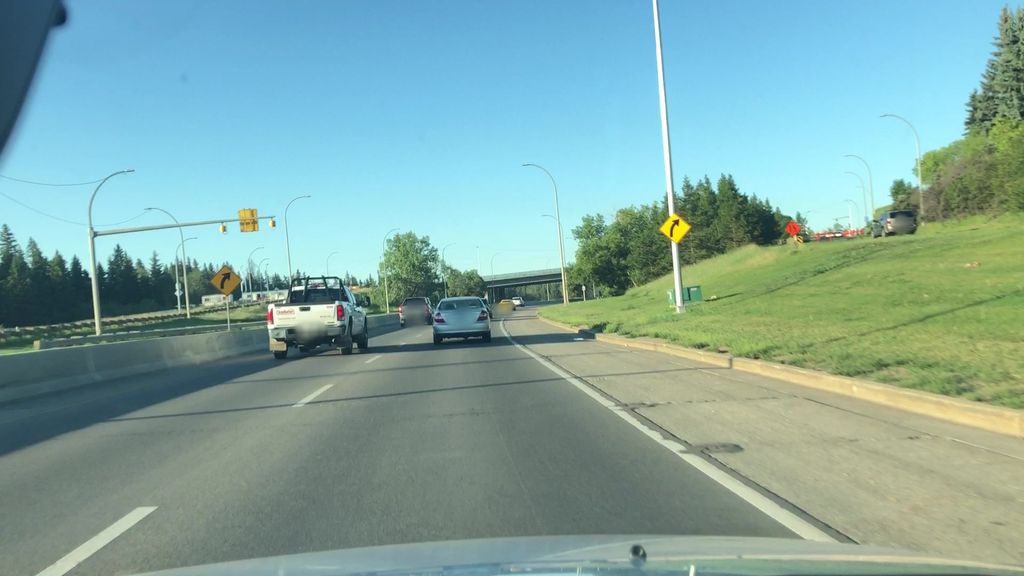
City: edmonton